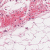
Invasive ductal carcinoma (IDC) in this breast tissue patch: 0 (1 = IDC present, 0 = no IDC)